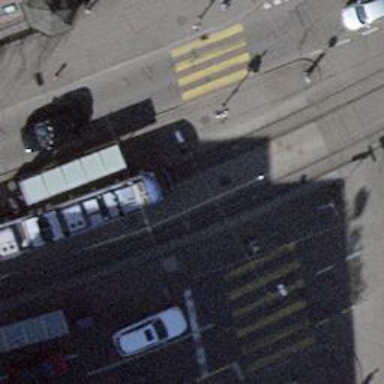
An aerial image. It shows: Tram stop with public transport connection.